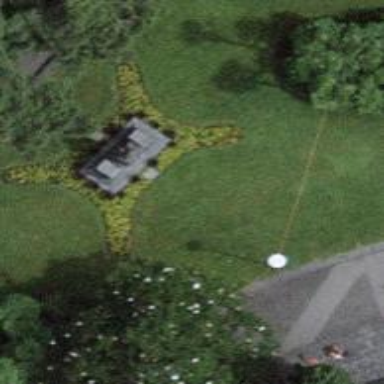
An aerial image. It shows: Historic monument featuring statue as artwork type.